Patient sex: M
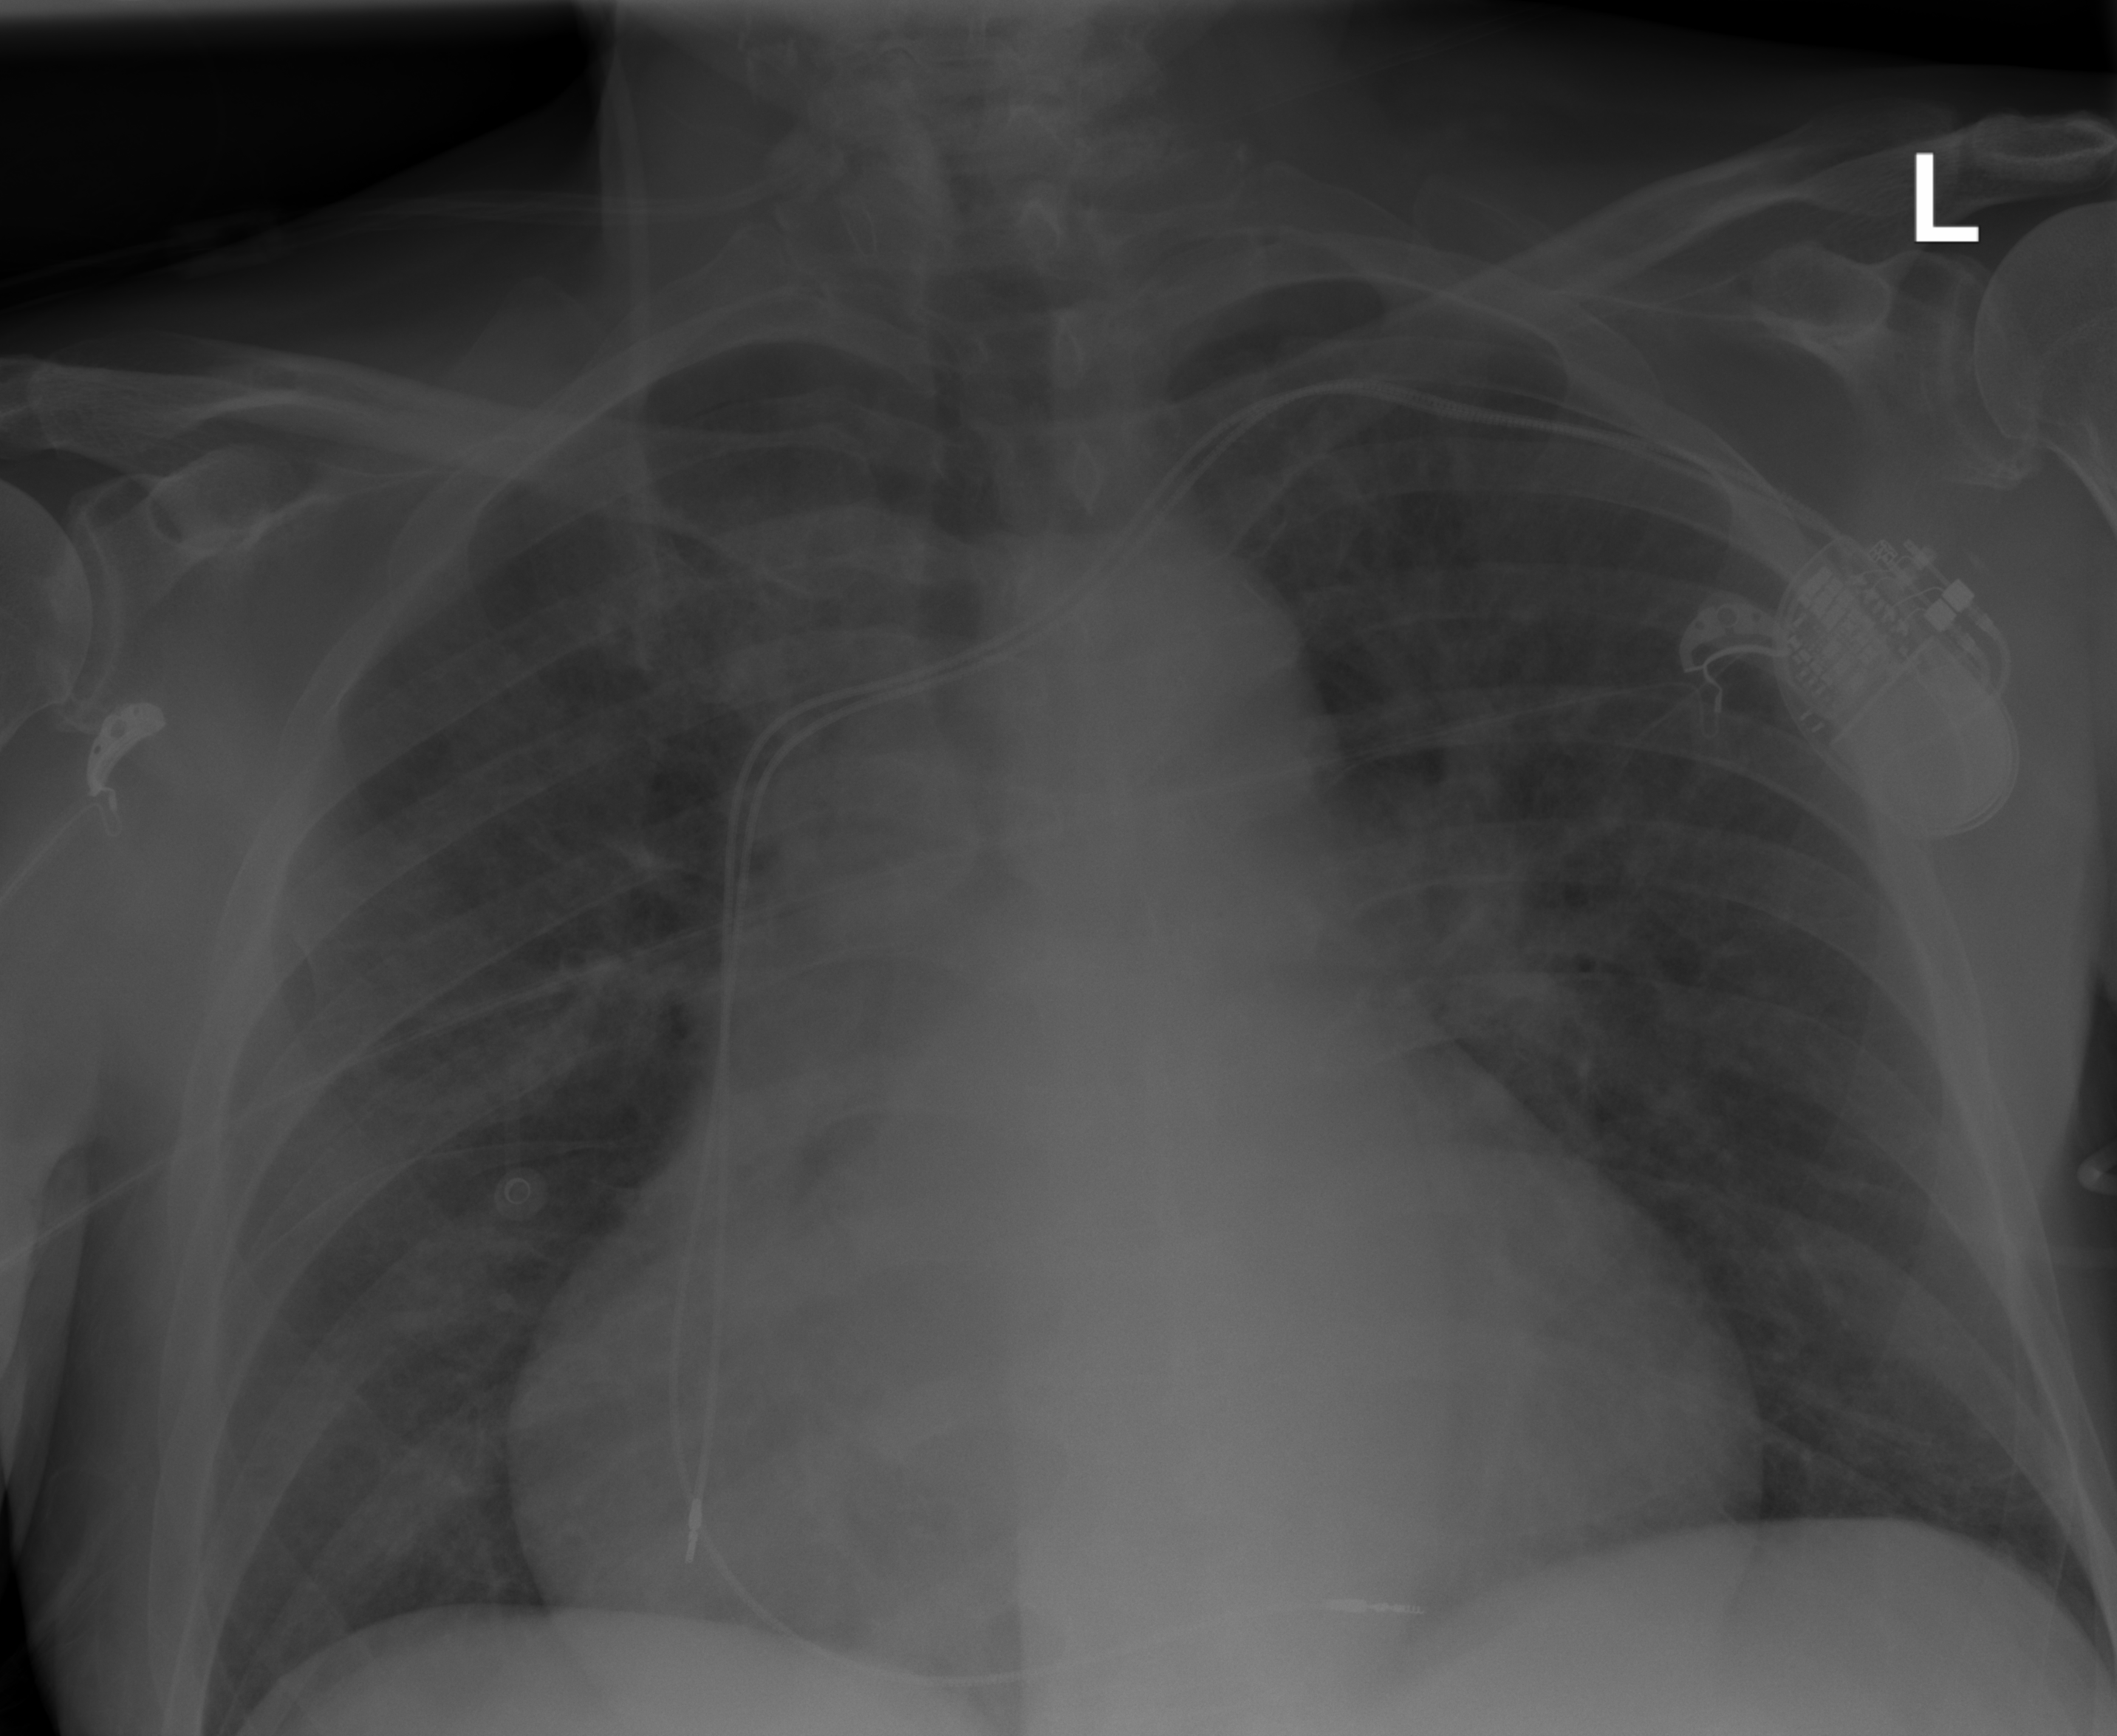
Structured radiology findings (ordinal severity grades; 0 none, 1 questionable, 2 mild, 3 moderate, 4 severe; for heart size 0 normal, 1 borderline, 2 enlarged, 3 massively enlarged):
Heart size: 3
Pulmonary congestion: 2
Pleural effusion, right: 0
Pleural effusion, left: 0
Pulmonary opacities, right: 0
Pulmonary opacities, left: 0
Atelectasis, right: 0
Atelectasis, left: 0